Interaction volume radius: 10 \u00c5
Interaction volume height: 25 \u00c5
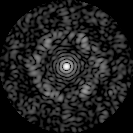
Disorder parameter: 0.7406